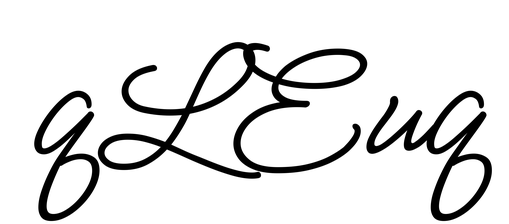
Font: MeowScript-Regular